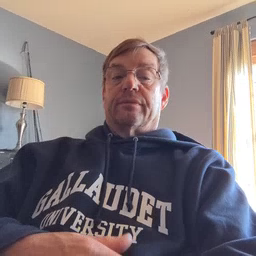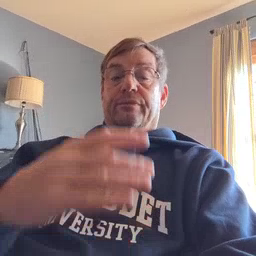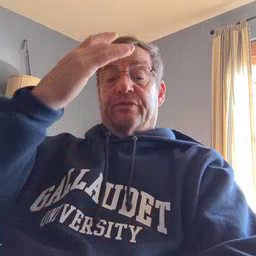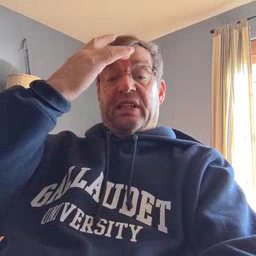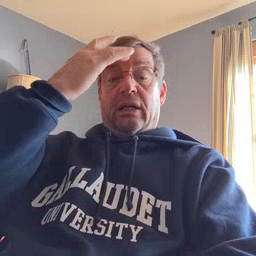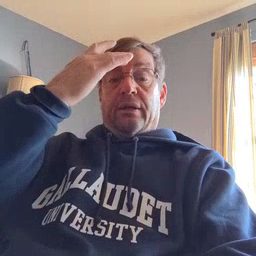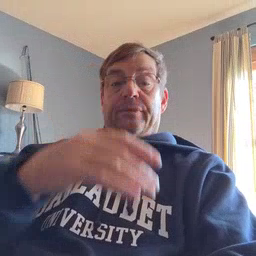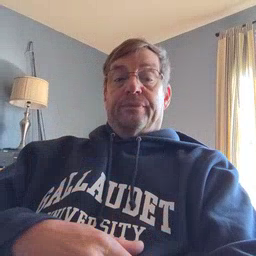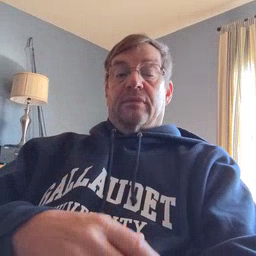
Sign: sick